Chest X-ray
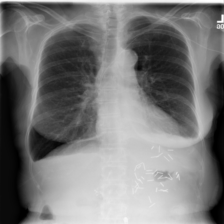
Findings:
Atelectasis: negative
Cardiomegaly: negative
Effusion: negative
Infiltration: negative
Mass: negative
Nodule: negative
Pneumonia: negative
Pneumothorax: negative
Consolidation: negative
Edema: negative
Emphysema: negative
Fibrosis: negative
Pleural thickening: negative
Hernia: negative